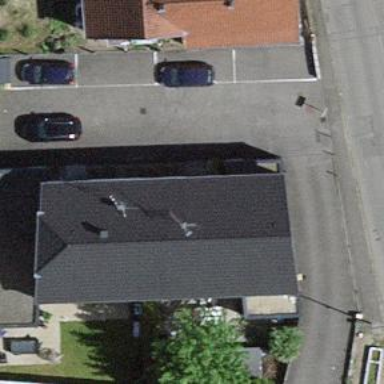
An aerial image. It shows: Semi-detached house.